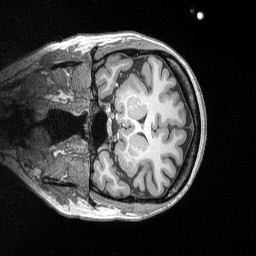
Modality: T1w
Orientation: coronal
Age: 38
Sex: female
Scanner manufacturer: siemens
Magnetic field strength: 3 T
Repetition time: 2.53 s
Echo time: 0.00164 s